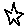
Label: star